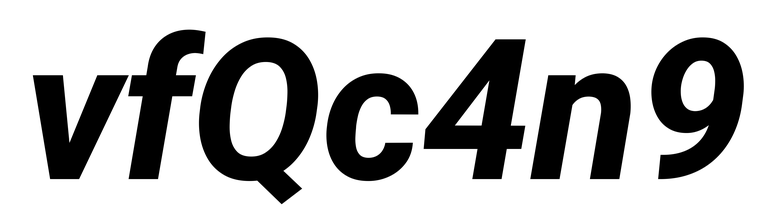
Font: Roboto-Italic_ExtraBold_Italic